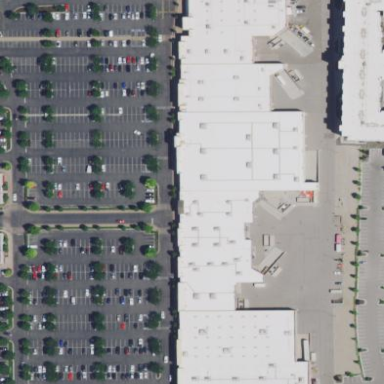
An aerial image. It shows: Mall building.